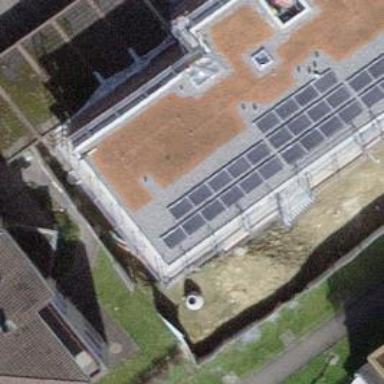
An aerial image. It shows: Solar photovoltaic panel generator.